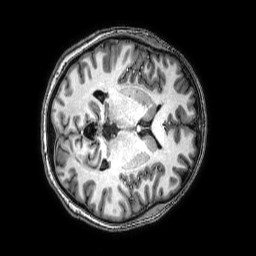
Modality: T1w
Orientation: axial
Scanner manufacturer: philips
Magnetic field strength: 3 T
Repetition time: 0.008 s
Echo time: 0.003588 s